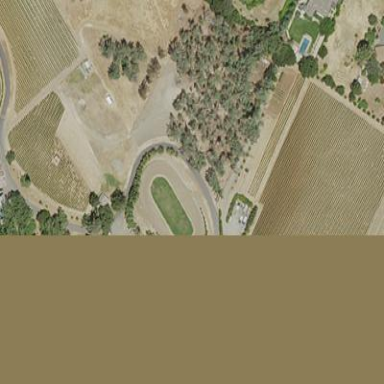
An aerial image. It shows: Vineyard growing grapes.